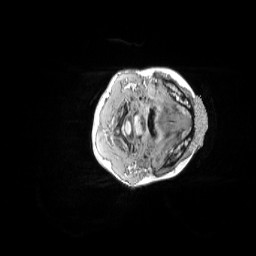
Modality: T1w
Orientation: axial
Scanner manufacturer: siemens
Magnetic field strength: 3 T
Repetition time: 2.3 s
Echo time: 0.0033 s